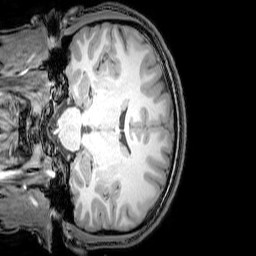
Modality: T1w
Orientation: coronal
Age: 23
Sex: male
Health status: healthy
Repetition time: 0.081 s
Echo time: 0.037 s